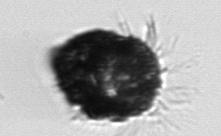
Label: Stenosemella_pacifica